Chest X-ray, PA view. Patient: 28 years old, sex F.
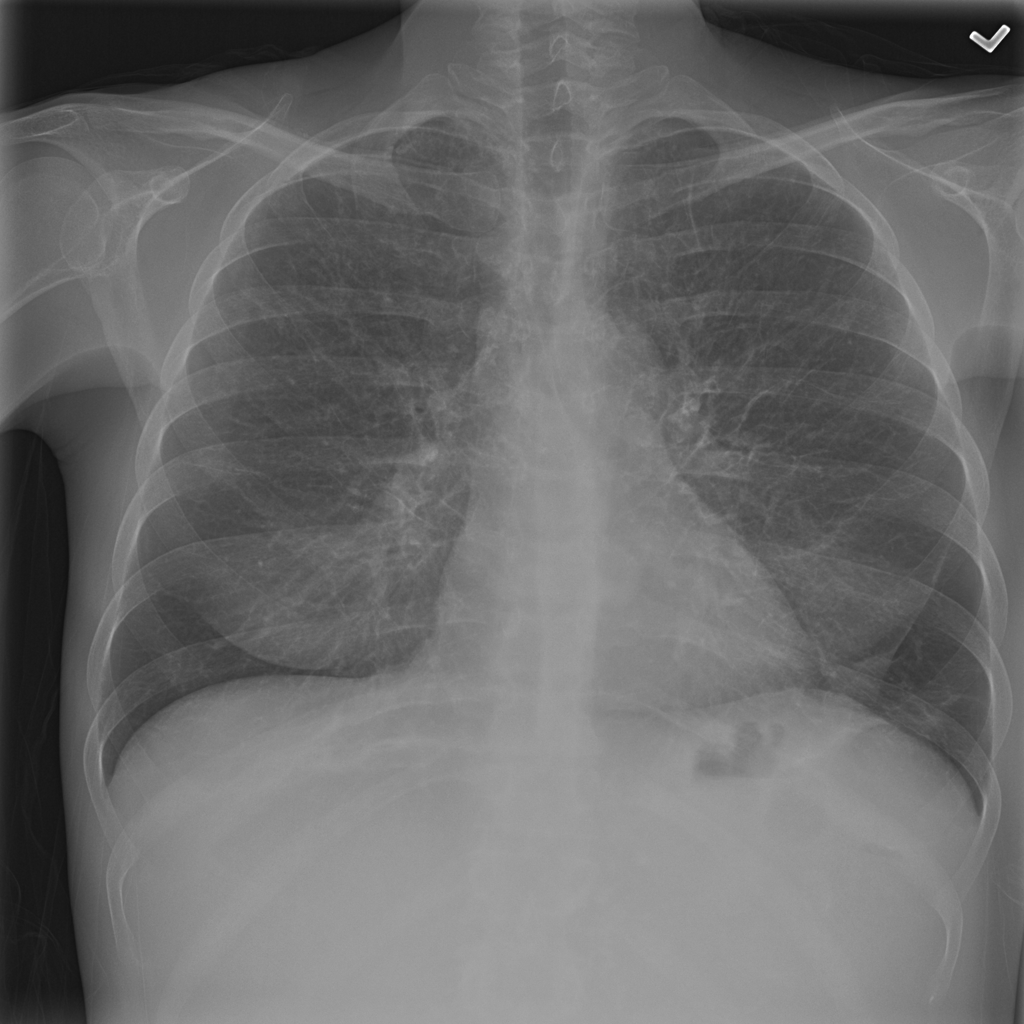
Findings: Atelectasis, Effusion